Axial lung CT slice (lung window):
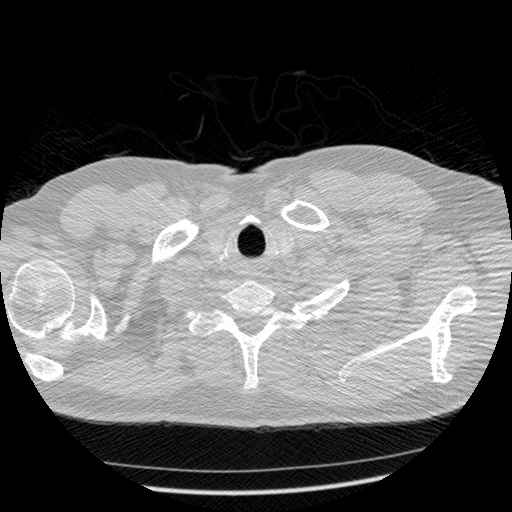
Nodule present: no